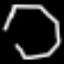
Label: octagon